Question: I'm trying to build a kendo tree menu. I can't figure out what format the data should be feed to the widget. I have tried this so far:
Model:
'''
public class TreeModel
{
public int ID { get; set; }
public string Name { get; set; }
public string URL { get; set; }
public int? ParentsID { get; set; }
public bool HasChild { get; set; }
}
'''
Controller:
'''
public ActionResult LoadMenu()
{
List<TreeModel> list = new List<TreeModel> {
new TreeModel() { ID=1, Name="Setup", URL="m.facebook.com", HasChild=true},
new TreeModel() { ID=10, Name="Leave", URL="google.com", ParentsID=1, HasChild=false},
new TreeModel() { ID=2, Name="EmployeeInfo", URL="m.facebook.com", HasChild=true},
new TreeModel() { ID=11, Name="Basic Employee", URL="m.facebook.com", HasChild=false, ParentsID=2},
};
var nodes = (from n in list
where n.HasChild == true
select n).ToList();
return Json(nodes, JsonRequestBehavior.AllowGet);
}
'''
Script on my view:
'''
<script type="text/javascript">
homogeneous = new kendo.data.HierarchicalDataSource({
transport: {
read: {
url: "/Home/LoadMenu",
//dataType: "json",
type: "GET"
}
},
schema: {
model: {
id: "ID",
hasChildren: "HasChild"
}
}
});
$(document).ready(function () {
$("#treeMenu").kendoTreeView({
dataSource: homogeneous,
dataTextField: "Name",
dataUrlField: "URL",
hasChildren:"ParentsID"
});
});
</script>
'''
The current output & problems are marked on the screen shot.

please help. Thanks.
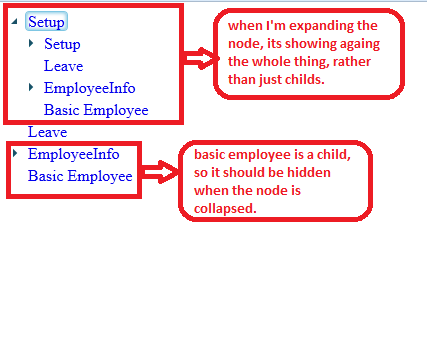
Answer: Please try with the below code snippet.
'''
public ActionResult LoadMenu(int? id)
{
List<TreeModel> list = new List<TreeModel> {
new TreeModel() { ID=1, Name="Setup", URL="m.facebook.com", HasChild=true},
new TreeModel() { ID=10, Name="Leave", URL="google.com", ParentsID=1, HasChild=false},
new TreeModel() { ID=2, Name="EmployeeInfo", URL="m.facebook.com", HasChild=true},
new TreeModel() { ID=11, Name="Basic Employee", URL="m.facebook.com", HasChild=false, ParentsID=2},
};
var nodes = (from n in list
where (id.HasValue ? n.ParentsID == id.Value : n.ParentsID == null)
select n).ToList();
return Json(nodes, JsonRequestBehavior.AllowGet);
}
'''